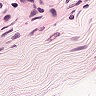
Metastatic tissue present: yes